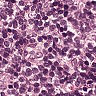
Metastatic tissue present: no